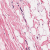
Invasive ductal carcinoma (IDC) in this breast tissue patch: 0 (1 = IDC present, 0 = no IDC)